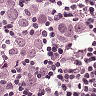
Metastatic tissue present: yes